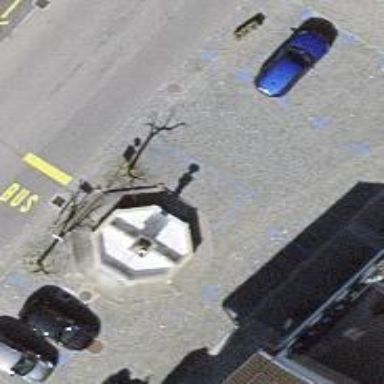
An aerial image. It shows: Fountain.